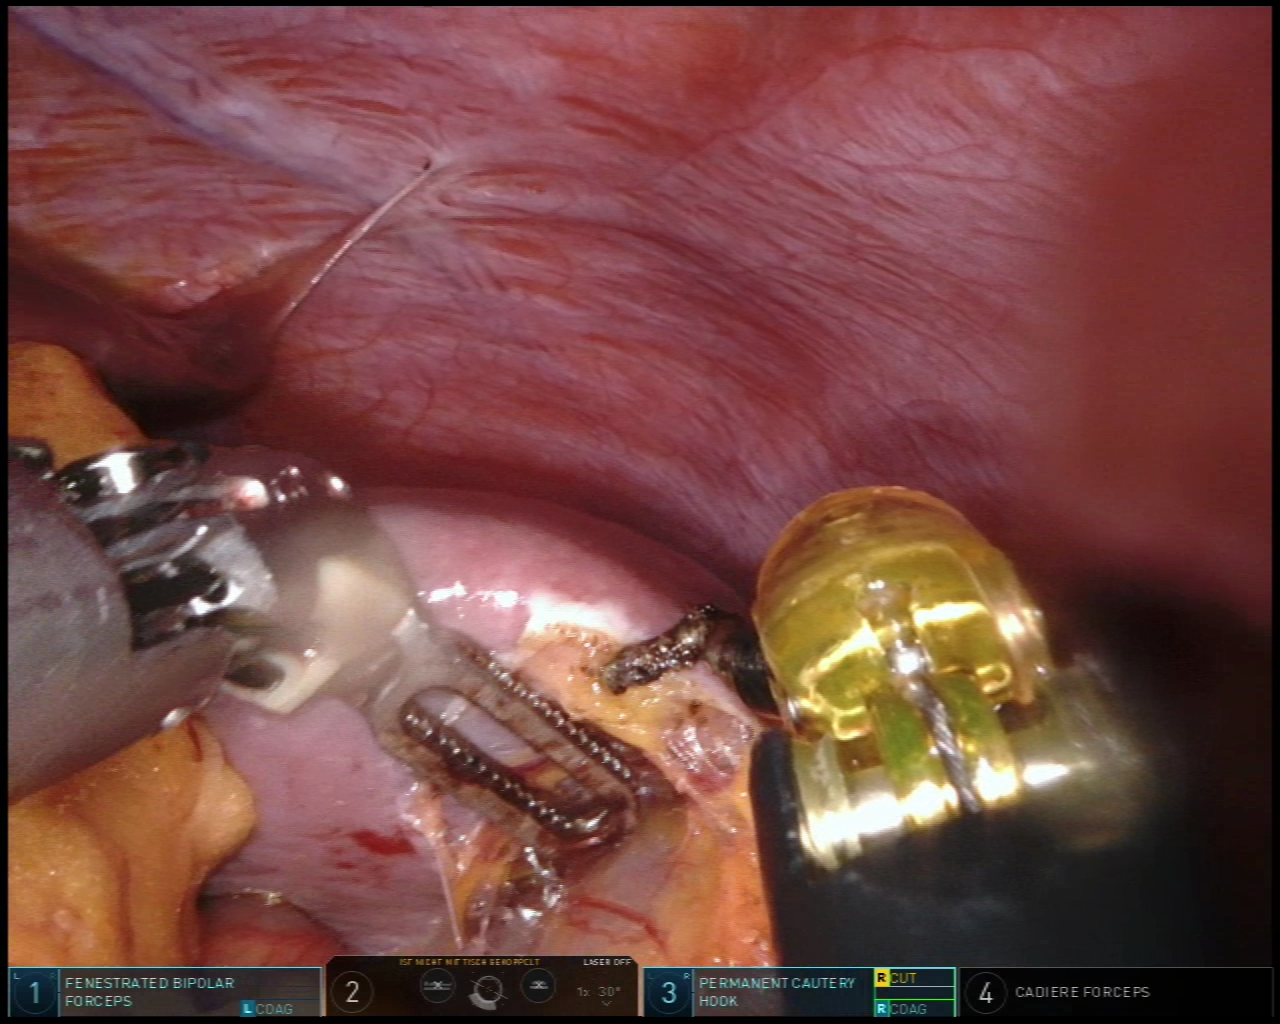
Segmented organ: abdominal_wall
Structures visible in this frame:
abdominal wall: yes
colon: yes
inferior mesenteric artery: no
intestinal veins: no
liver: yes
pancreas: no
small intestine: no
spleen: yes
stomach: no
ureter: no
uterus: no
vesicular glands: no